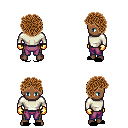
a pixel art fantasy rpg character, male body template, human, dark skin, white long-sleeve shirt, magenta pants, brown curly afro hairstyle, gold gloves, black slippers, four views (front, back, left, right), 2x2 character sprite sheet, small pixel art, hard edges, no anti-aliasing